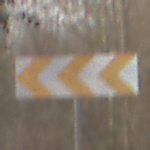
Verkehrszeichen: RichtungstafelnInKurvenGrossRechts
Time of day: MorningAfternoon
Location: Outdoor (Nature)
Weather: PartlyCloudy
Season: Winter
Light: Natural